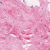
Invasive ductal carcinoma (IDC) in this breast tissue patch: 0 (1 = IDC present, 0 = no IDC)